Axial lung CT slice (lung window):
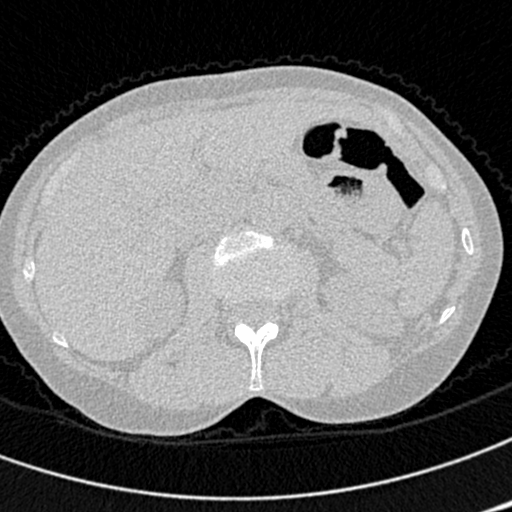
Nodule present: no